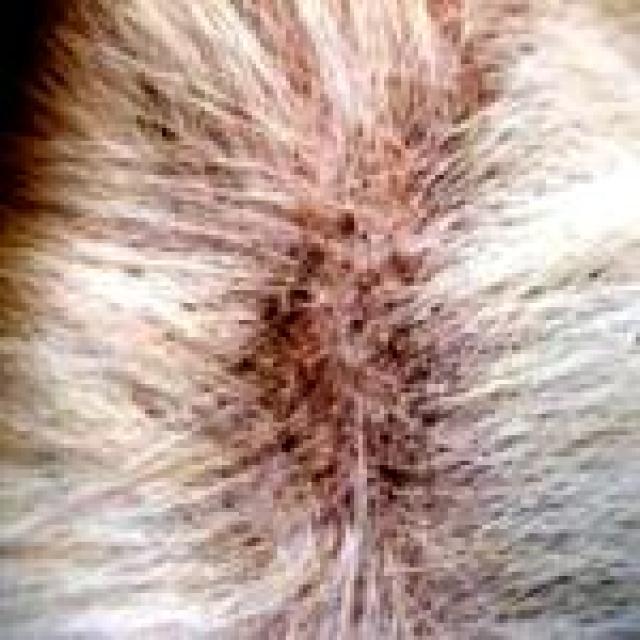
Canine fungal skin infection — characterized by alopecia, scaling, crusting, and circular lesions. Common agents include Malassezia and Candida species.